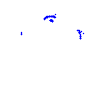
Particle: kaon